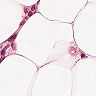
Metastatic tissue present: no